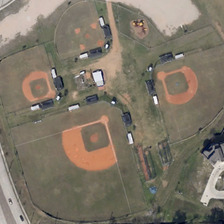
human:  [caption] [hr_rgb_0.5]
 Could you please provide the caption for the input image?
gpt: we can see four baseballfield with different sizes .

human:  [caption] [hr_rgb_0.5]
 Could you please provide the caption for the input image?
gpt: four different size baseball field located back to back .

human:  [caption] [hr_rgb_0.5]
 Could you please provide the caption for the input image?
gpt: there are four baseball fields of different size .

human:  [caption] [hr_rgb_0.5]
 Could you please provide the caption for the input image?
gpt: along the road  there are three baseballfields and a sports ground decorated with white and black buildings .

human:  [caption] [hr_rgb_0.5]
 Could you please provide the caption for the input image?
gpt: four baseball fields in different sizes are near several buildings and green trees .